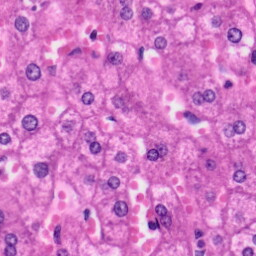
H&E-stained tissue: Liver